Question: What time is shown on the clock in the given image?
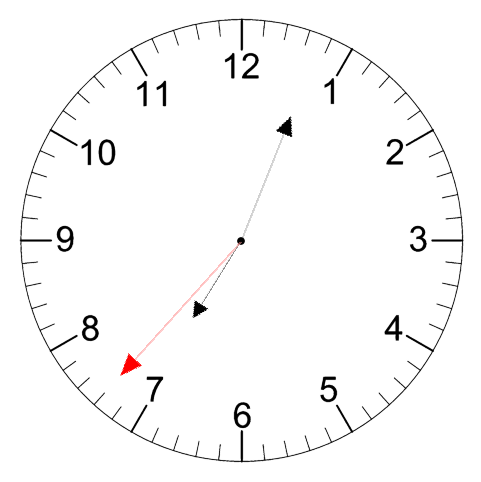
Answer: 07:03:37